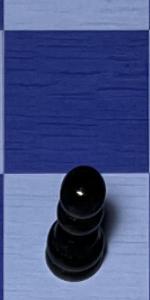
Label: Pawn_Black